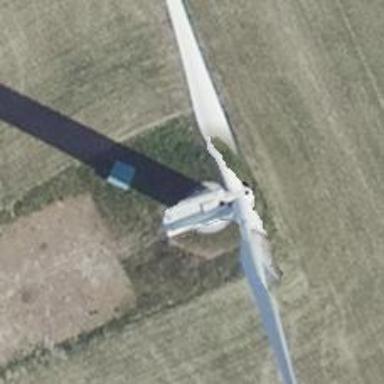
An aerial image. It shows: Wind generator using horizontal axis wind turbines.